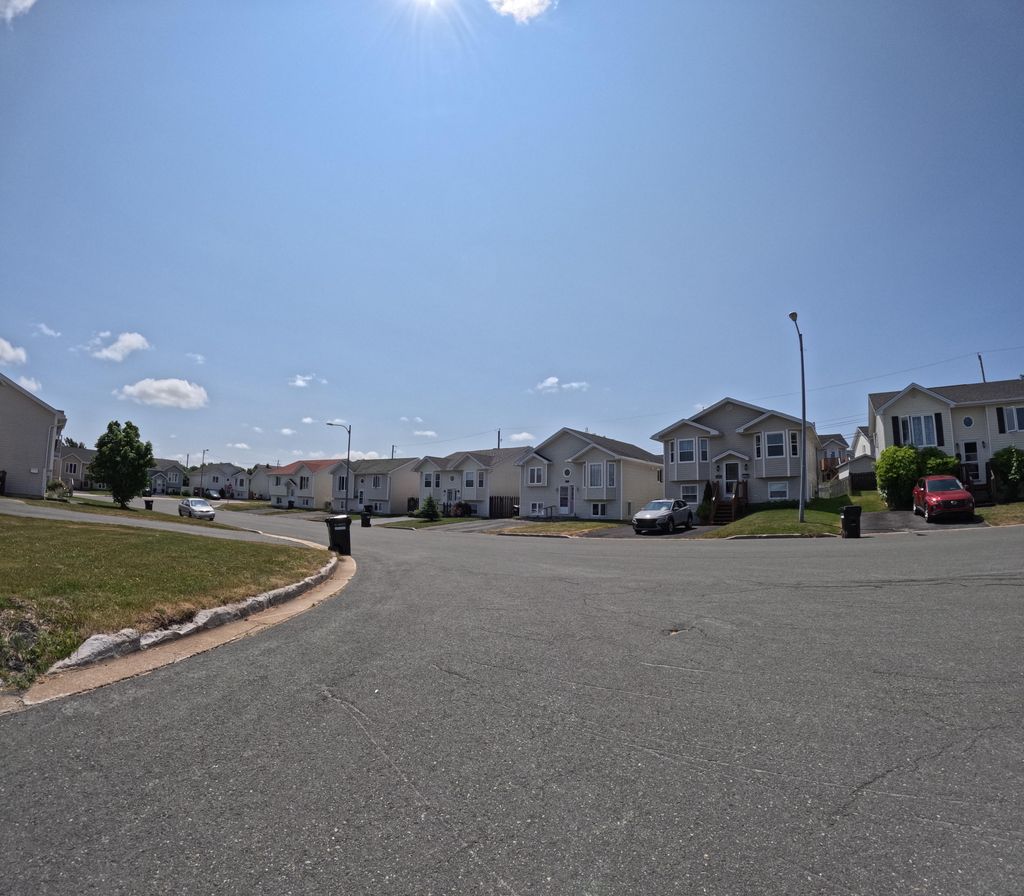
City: st_johns